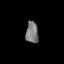
Tissue: prostate
Cell type: T cells
Senescence score: 0.2969
Nuclear area (px): 263
Mean DAPI intensity: 121.061